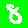
Digit: 8